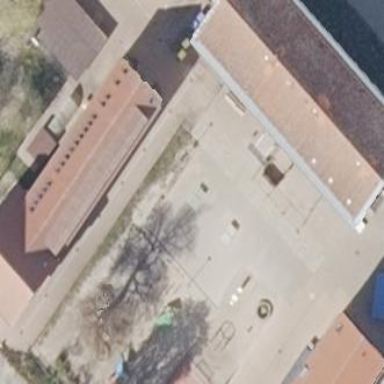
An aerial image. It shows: School.